Question: I am going through a course on developing extensible software on pluralsight and in one of the slides, this code comes up. My understanding of delegate so far has been that it is used to point to other methods but i cannot figure out what's the purpose of delegate here and if anyone can point me in the right direction please.

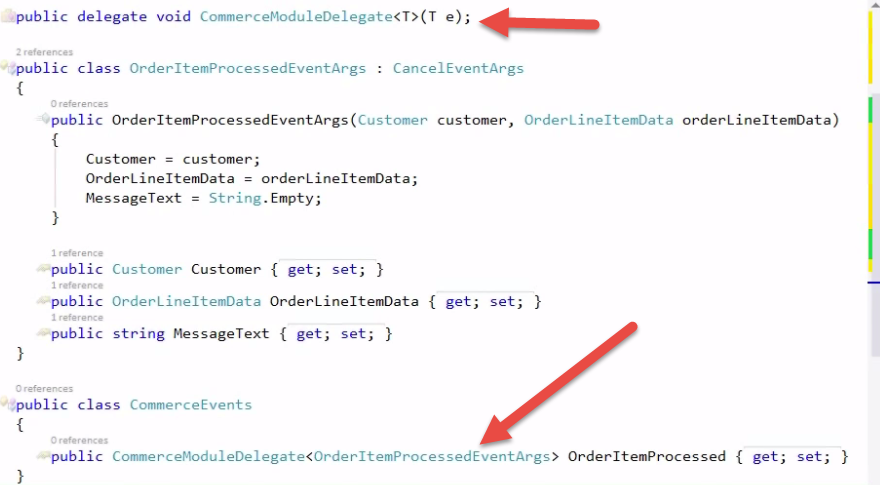
Answer: As written there, it isn't very useful... They could have used <URL>
The delegate as written (and the 'Action<OrderItemProcessedEventArgs>') represent a method that returns 'void' (so that doesn't return anything) and that accepts a single 'OrderItemProcessedEventArgs' argument. So for example:
'''
public void MyMethod(OrderItemProcessedEventArgs arg)
{
}
'''
would be a method compatible with that delegate.
Now... that big block of code creates a 'CommerceEvents', that seems to be a container of events (not C#-'event's, directly delegates), that some pieces of code can "subscribe" by assigning methods to the properties ('OrderItemProcessed' in this case). Some other code, when necessary, will call 'OrderItemProcessed(someOtherItemProcessedEventArgs)', passing a "descriptor" of why the "event" was executed (the 'OrderItemProcessedEventArgs' class)